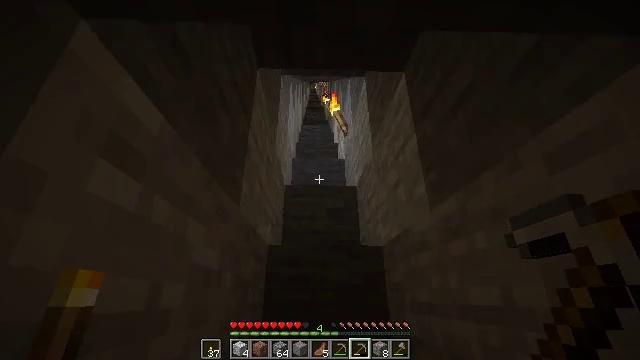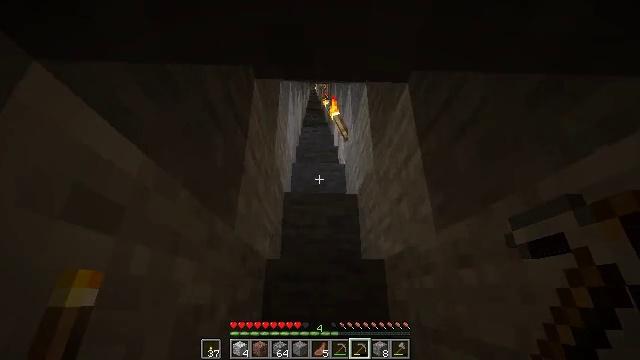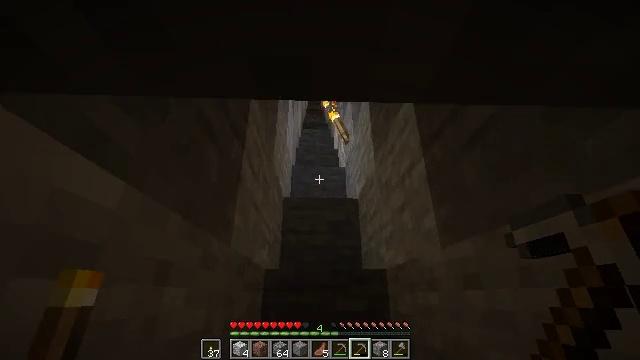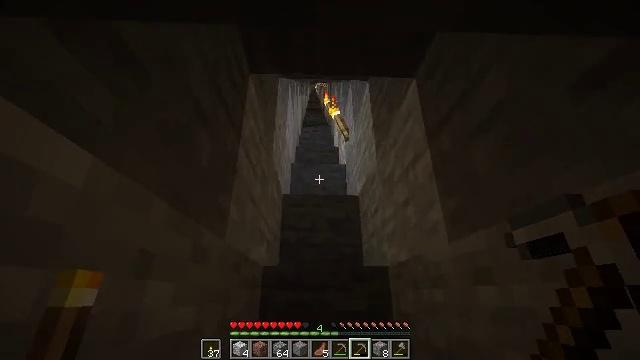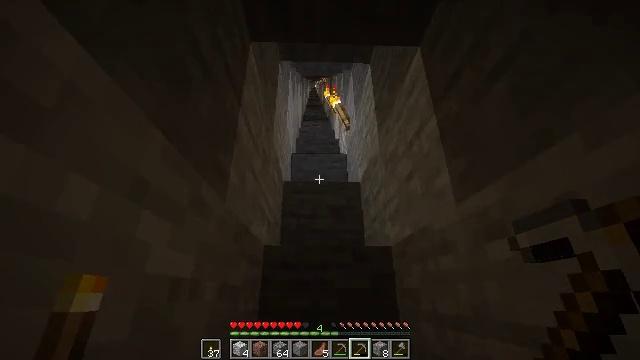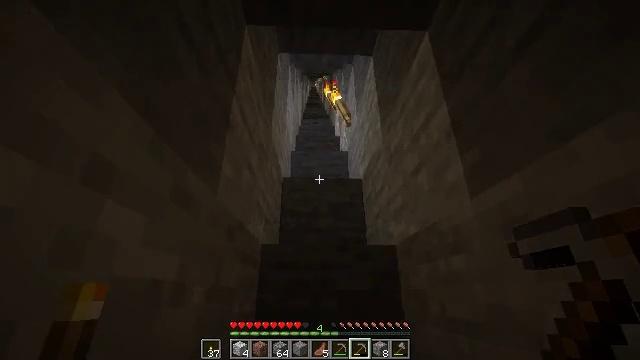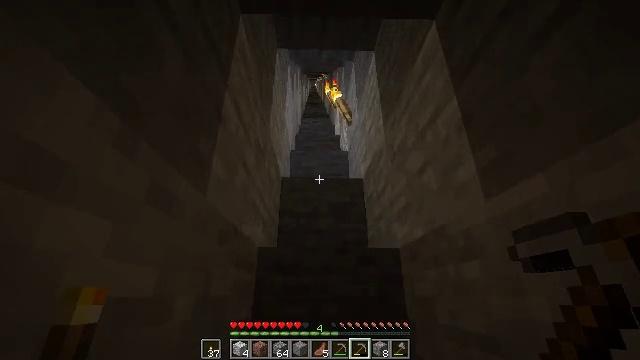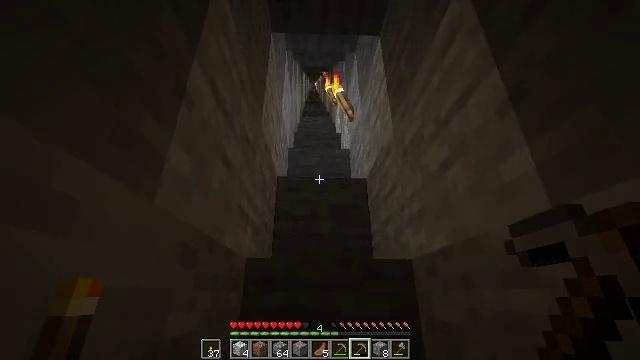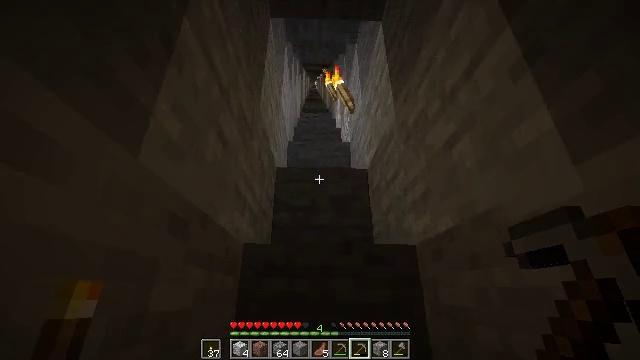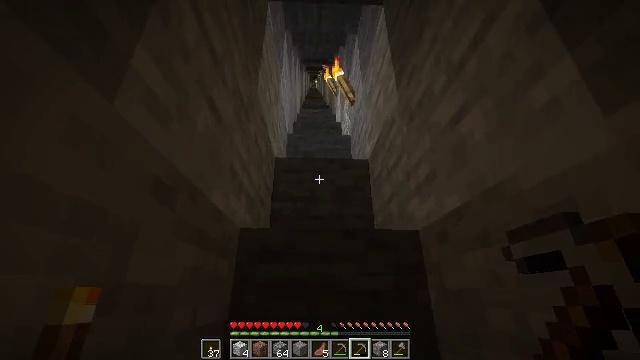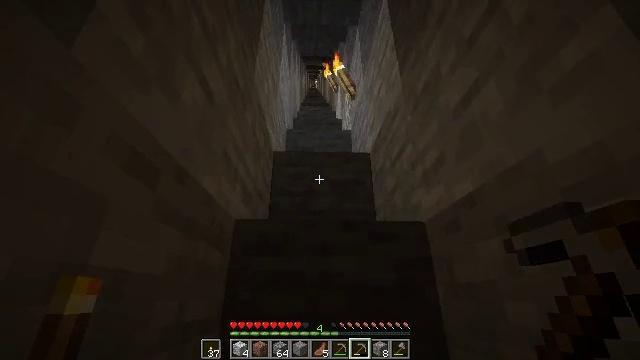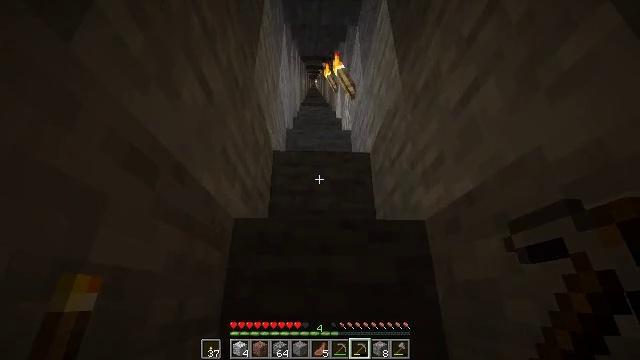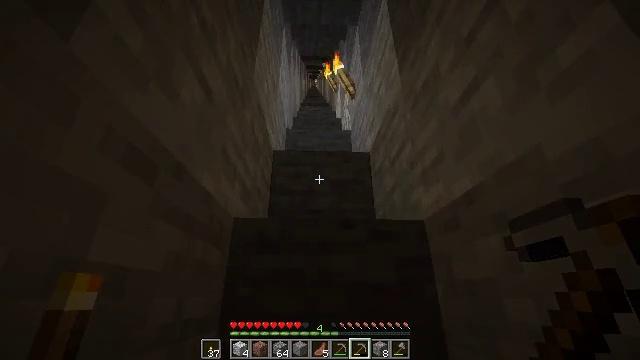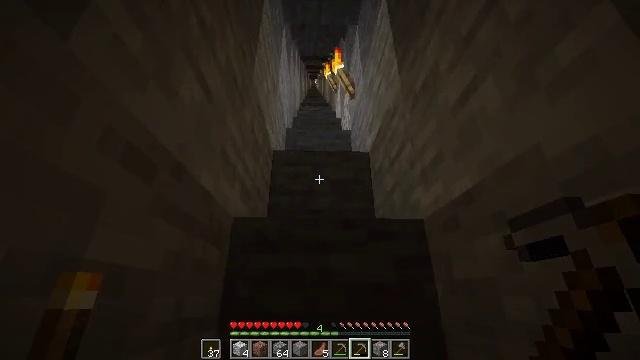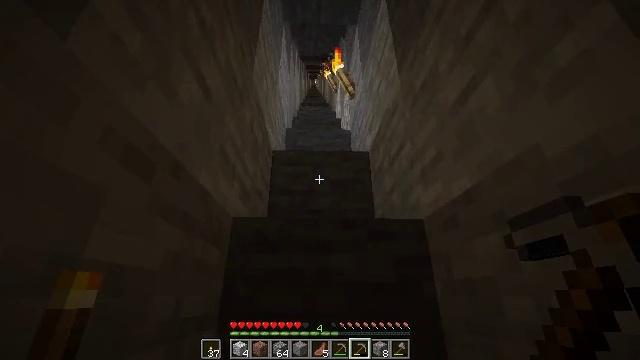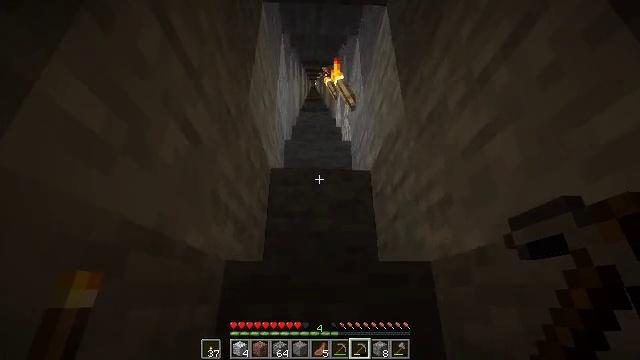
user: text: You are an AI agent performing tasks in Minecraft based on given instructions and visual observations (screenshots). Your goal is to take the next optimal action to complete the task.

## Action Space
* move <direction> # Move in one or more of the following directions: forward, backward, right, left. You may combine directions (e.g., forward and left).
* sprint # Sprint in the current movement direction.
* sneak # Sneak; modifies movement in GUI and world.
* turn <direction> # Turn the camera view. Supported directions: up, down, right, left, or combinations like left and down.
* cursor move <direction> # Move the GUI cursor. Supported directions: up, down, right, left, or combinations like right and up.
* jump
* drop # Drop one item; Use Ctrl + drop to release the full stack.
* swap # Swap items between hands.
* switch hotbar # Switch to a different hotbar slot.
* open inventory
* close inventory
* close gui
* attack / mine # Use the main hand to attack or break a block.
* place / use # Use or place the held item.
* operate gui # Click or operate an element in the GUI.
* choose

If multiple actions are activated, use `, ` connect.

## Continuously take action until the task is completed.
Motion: motion action
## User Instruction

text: Drop gravel.
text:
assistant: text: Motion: move forward, jump
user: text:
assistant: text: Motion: move forward
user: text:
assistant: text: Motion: move forward
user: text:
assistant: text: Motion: move forward
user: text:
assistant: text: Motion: move forward
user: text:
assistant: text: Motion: move forward, jump
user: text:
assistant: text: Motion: move forward, jump
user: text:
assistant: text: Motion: move forward, jump
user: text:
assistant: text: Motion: move forward, jump
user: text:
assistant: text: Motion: move forward, jump
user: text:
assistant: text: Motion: move forward
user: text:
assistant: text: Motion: move forward
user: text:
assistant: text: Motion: move forward
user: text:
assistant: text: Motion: move forward
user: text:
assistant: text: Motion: move forward, jump
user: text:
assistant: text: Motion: move forward, jump
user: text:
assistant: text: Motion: move forward, jump
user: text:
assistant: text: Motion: move forward, jump
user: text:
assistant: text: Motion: move forward
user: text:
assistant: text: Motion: move forward
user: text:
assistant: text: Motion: move forward
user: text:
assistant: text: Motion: move forward
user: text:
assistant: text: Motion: move forward
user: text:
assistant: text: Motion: move forward
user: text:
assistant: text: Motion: move forward, jump
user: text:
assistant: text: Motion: move forward, jump
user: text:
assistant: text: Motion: move forward, jump
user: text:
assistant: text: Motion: move forward, jump
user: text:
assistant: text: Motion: move forward
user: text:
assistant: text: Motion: move forward